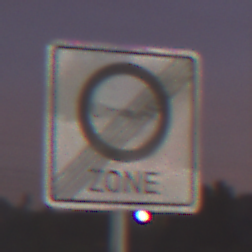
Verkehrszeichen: EndeUmweltzone
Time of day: SunriseSunset
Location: Outdoor (Urban)
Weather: PartlyCloudy
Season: NotSpecified
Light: Artificial